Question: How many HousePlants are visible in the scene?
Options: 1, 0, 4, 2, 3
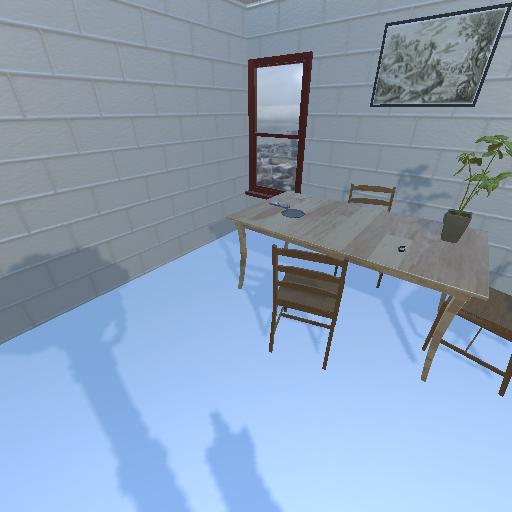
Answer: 1